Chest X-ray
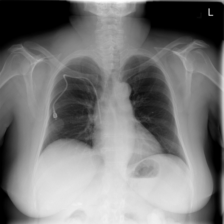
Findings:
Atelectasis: negative
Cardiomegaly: negative
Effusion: negative
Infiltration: negative
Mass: negative
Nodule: negative
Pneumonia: negative
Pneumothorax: negative
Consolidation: negative
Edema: negative
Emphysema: negative
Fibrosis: negative
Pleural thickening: negative
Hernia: negative